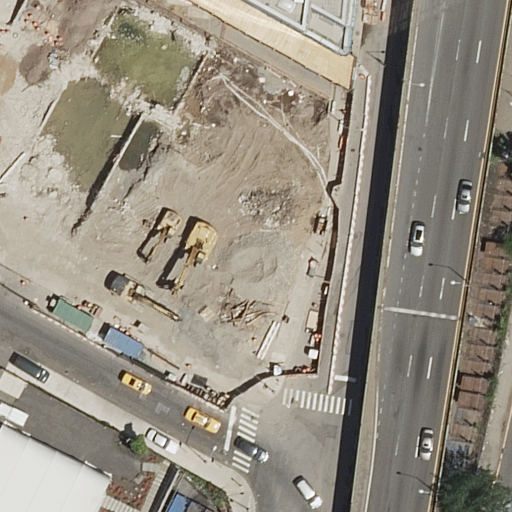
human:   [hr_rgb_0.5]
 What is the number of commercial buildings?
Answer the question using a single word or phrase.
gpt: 0

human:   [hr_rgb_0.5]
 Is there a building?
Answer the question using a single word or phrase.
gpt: yes

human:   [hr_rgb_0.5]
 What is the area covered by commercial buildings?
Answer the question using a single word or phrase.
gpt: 0m2

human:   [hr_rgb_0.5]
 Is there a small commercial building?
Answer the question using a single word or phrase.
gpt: no

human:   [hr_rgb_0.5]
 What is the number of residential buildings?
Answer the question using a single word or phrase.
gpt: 3

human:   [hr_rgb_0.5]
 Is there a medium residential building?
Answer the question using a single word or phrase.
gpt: yes

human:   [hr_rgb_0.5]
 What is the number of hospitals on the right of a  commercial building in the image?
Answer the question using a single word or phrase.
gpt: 0

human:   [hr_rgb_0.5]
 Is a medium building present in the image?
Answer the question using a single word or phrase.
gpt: yes

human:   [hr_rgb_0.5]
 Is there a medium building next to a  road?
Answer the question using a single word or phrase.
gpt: yes

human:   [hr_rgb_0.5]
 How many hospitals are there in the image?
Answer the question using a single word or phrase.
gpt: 1

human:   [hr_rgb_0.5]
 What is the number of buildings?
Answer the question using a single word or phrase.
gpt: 3

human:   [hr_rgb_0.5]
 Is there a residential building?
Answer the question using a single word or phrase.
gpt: yes

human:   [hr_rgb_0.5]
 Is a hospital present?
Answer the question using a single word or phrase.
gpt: yes

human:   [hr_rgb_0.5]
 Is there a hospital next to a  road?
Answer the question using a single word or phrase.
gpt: yes

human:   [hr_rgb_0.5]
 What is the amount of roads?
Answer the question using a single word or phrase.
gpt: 13

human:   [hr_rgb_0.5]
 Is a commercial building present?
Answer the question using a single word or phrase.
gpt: no

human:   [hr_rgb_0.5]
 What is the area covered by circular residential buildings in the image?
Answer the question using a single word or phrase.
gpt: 0m2

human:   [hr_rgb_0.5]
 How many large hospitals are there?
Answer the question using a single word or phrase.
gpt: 1

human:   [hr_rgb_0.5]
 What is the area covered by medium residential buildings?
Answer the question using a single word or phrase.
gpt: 465m2

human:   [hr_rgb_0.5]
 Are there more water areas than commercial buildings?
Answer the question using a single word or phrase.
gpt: no

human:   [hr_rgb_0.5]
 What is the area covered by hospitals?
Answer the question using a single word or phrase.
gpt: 9968m2

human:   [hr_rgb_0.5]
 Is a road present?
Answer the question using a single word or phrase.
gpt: yes

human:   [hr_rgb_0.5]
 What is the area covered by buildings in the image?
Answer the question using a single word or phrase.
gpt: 4170m2

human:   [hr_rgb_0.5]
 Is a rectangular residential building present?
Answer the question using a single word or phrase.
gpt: yes

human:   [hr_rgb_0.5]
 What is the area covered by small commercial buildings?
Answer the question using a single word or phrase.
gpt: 0m2

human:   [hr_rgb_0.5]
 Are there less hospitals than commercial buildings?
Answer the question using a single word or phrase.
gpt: no

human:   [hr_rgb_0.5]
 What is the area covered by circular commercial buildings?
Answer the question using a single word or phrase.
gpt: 0m2

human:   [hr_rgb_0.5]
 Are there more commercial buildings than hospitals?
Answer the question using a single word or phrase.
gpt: no

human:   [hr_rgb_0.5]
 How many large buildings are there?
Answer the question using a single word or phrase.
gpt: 2

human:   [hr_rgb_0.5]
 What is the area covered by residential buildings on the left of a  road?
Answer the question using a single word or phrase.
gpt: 4170m2

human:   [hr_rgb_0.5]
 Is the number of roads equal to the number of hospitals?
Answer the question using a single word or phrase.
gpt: no

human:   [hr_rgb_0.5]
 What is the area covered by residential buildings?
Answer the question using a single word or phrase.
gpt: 4170m2

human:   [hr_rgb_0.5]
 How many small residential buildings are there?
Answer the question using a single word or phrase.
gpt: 0

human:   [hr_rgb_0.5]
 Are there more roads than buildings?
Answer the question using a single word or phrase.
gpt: yes

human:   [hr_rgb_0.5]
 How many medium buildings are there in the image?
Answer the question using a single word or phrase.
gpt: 1

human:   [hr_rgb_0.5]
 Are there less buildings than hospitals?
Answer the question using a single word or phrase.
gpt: no

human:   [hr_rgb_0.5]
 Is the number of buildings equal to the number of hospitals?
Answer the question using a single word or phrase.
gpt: no

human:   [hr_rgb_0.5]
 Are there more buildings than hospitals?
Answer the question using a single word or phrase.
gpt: yes

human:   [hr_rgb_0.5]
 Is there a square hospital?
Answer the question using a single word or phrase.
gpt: no

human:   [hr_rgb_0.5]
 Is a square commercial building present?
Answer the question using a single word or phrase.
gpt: no

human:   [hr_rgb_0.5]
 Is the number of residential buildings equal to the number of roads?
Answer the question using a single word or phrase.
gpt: no

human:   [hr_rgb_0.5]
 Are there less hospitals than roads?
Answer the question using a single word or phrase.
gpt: yes

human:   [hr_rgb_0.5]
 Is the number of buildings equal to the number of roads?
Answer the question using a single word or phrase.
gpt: no

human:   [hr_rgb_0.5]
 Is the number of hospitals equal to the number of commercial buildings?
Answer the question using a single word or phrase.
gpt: no

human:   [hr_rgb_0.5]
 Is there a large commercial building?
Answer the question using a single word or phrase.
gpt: no

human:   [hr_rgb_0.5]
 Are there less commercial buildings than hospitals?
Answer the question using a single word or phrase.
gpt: yes

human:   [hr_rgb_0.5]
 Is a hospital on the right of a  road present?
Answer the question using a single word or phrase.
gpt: no

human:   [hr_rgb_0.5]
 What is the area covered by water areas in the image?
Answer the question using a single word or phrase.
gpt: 0m2

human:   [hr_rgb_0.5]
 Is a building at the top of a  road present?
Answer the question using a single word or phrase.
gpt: yes

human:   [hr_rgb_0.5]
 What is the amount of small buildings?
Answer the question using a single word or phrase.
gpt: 0

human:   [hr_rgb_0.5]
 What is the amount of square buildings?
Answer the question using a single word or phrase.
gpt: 0

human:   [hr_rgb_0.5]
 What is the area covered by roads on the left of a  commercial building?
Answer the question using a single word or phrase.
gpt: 0m2

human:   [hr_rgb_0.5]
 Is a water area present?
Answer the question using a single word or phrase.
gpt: no

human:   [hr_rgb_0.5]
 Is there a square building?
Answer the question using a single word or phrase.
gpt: no

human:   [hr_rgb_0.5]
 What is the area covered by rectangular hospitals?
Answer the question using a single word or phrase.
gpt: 9968m2

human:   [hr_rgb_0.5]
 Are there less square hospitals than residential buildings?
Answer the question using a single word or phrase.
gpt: yes

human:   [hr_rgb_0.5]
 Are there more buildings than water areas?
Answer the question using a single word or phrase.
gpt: yes

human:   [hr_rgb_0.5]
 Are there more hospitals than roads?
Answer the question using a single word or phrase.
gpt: no

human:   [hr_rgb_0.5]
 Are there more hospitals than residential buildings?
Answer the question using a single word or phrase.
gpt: no

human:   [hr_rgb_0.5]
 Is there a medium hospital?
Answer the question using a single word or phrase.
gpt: no

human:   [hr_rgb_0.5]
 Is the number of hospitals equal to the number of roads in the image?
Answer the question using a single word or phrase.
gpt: no

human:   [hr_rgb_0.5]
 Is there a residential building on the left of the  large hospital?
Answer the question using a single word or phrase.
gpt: no

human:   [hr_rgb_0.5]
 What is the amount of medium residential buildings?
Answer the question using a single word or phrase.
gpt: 1

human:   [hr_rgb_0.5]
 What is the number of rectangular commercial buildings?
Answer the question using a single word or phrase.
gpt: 0